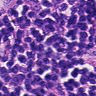
Metastatic tissue present: no